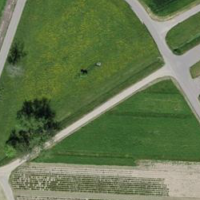
EUNIS habitat code: 52
Species observed at this site:
Chorthippus brunneus